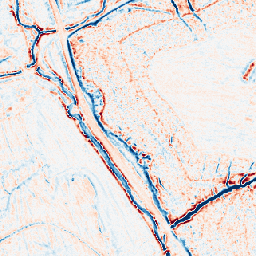
Category: edge_preserving
Decomposition family: bilateral
Decomposition parameters: d: 9
sigma_color: 75
sigma_space: 50
Upsampling method: area
Upsampling parameters: scale: 8
Upsampling scale: 8